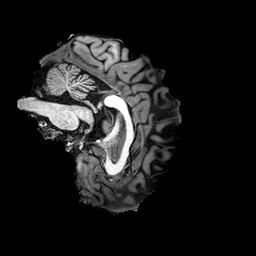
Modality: T1w
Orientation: sagittal